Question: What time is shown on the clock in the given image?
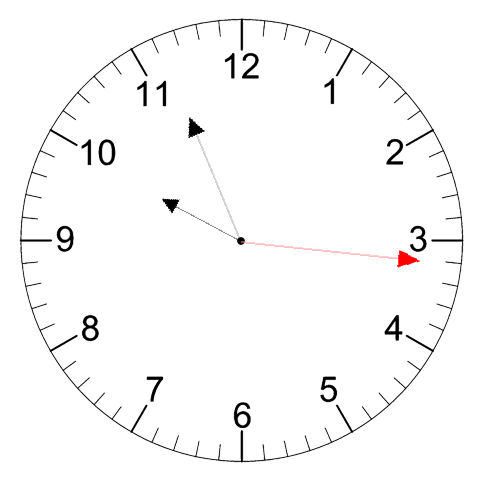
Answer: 09:56:16